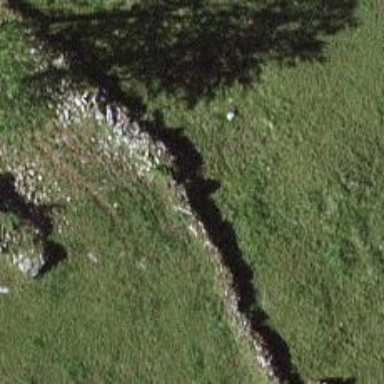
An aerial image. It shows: Dry stone wall barrier.